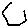
Label: hexagon